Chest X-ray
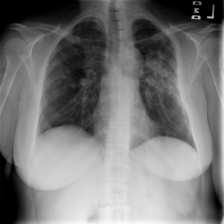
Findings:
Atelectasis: negative
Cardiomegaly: negative
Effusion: negative
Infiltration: negative
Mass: negative
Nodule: negative
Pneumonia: negative
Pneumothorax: negative
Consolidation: negative
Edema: negative
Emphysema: negative
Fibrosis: negative
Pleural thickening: negative
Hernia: negative